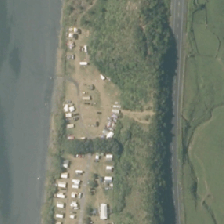
Land cover: urban_parkland